Interaction volume radius: 5 \u00c5
Interaction volume height: 10 \u00c5
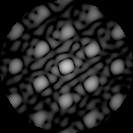
Disorder parameter: 0.1848